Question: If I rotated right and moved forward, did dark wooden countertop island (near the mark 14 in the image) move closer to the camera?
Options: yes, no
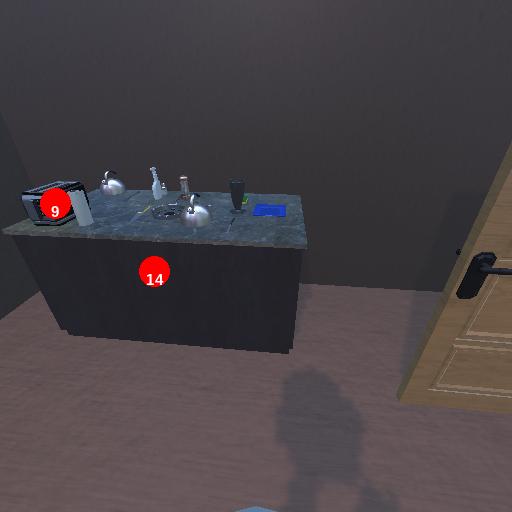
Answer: yes